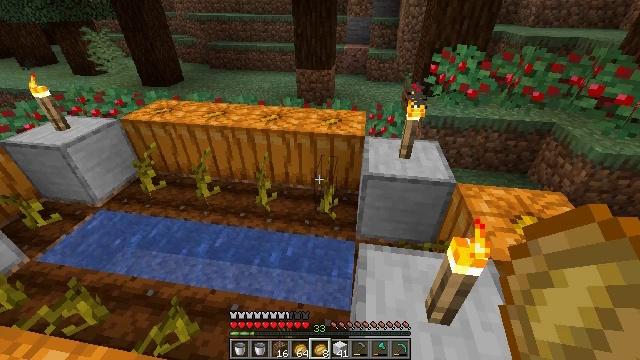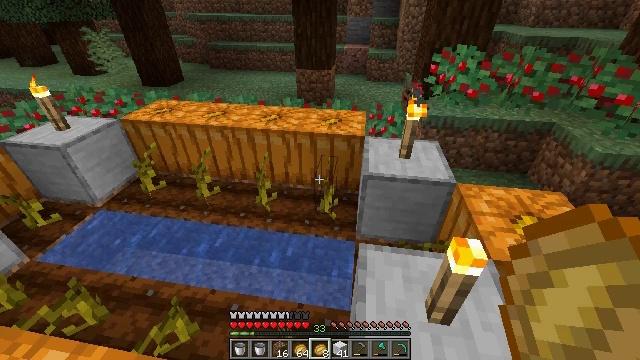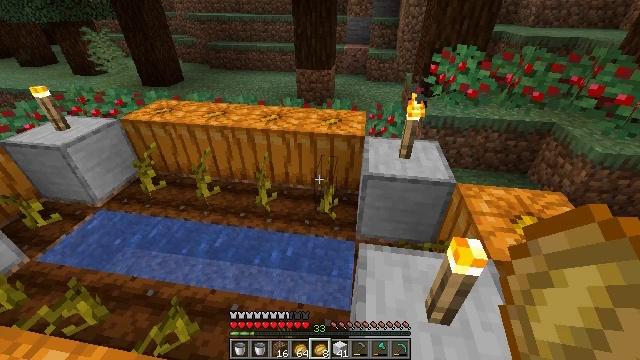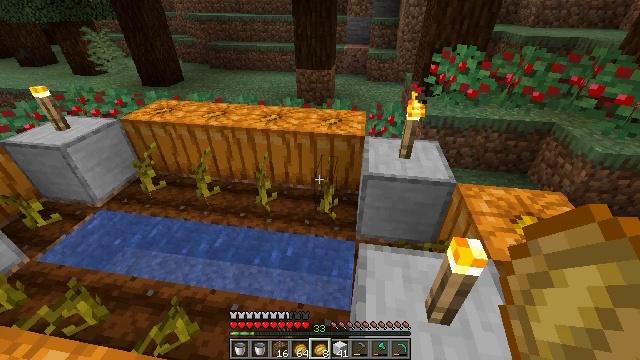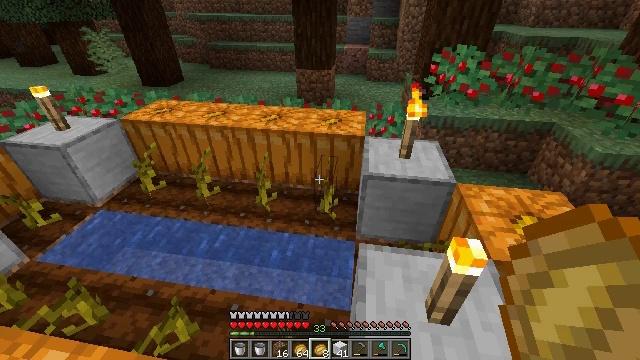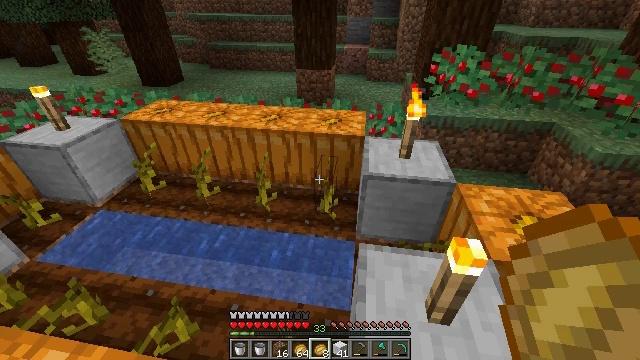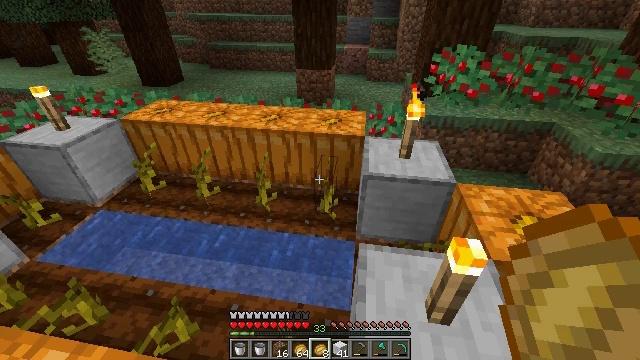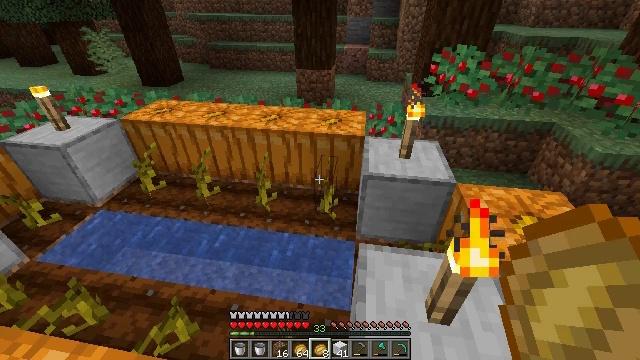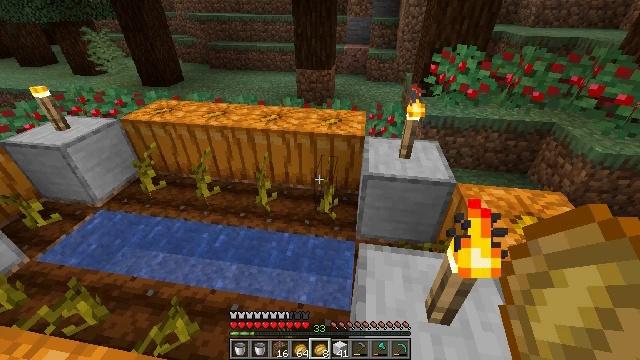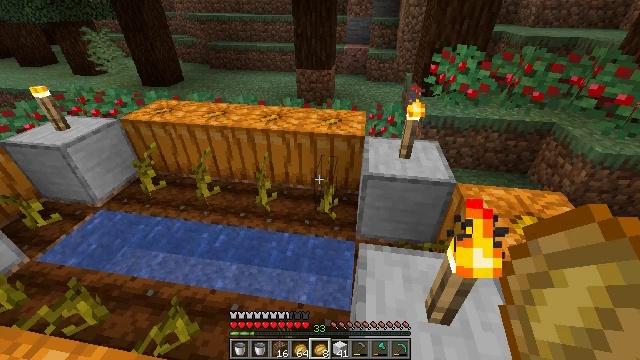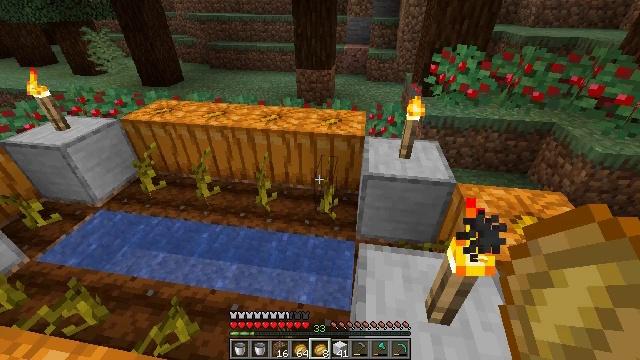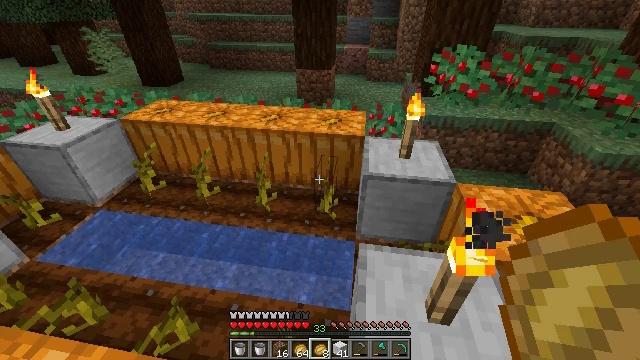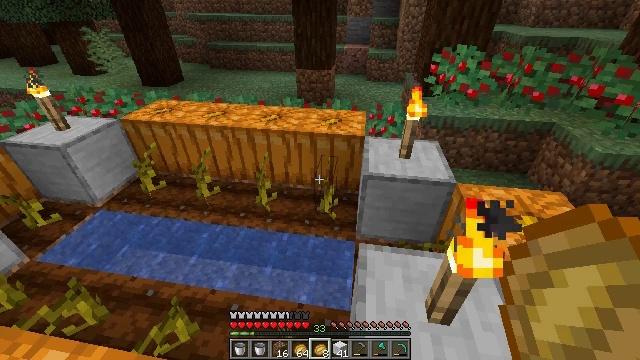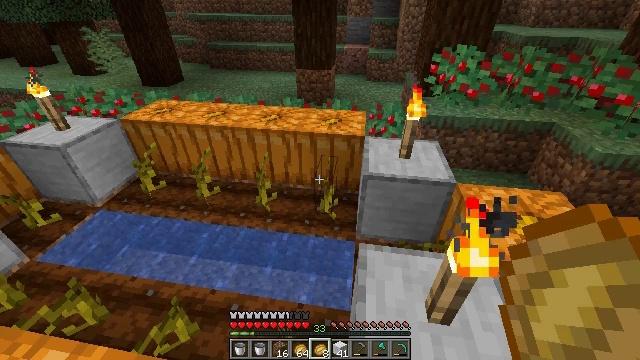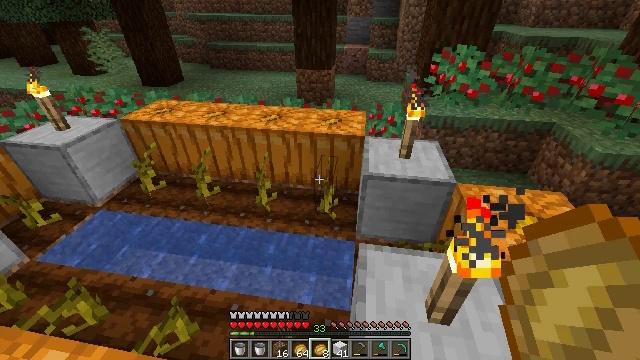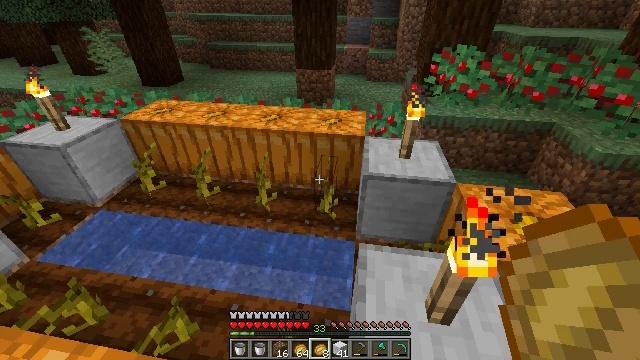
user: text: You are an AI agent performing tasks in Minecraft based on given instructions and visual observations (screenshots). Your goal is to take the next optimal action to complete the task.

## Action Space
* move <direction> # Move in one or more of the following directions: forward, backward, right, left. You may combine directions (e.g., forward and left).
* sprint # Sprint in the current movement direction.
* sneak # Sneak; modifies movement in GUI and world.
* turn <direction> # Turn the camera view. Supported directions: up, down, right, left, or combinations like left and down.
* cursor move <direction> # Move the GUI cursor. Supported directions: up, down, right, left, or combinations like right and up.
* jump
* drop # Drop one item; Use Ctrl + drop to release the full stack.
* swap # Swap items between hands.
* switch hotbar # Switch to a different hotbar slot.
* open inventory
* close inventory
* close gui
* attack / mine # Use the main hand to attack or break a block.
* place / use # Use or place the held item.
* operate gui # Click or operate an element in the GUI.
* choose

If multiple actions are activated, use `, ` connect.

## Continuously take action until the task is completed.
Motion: motion action
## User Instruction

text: Gather the pumpkin stem by mining.
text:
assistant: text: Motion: no_op
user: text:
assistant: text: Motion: no_op
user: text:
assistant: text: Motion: no_op
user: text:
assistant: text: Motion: no_op
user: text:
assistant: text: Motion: no_op
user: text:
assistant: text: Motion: no_op
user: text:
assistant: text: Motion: no_op
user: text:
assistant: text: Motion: no_op
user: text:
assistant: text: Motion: no_op
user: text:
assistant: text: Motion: no_op
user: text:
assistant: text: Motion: no_op
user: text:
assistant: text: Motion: no_op
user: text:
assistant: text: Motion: no_op
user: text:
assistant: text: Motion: no_op
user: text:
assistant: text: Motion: no_op
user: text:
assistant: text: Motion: no_op
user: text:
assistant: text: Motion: no_op
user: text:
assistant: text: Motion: no_op
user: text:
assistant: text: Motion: no_op
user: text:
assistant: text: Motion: no_op
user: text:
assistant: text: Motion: no_op
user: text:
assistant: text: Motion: no_op
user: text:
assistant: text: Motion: no_op
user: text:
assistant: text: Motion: no_op
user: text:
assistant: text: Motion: no_op
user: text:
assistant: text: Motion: no_op
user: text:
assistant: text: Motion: no_op
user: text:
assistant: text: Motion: no_op
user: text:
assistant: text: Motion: no_op
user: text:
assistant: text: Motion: no_op